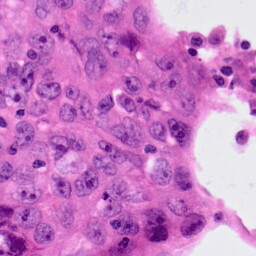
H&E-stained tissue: Lung